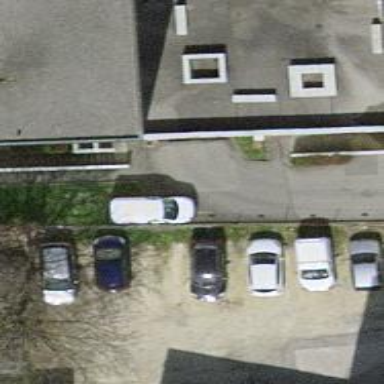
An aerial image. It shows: Parking area.